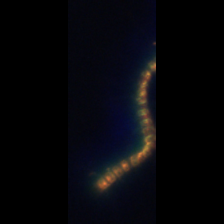
Taxon: Chaetoceros
Group: Diatoms